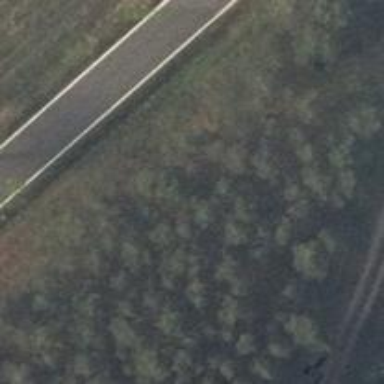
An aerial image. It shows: Emergency access point on the road.